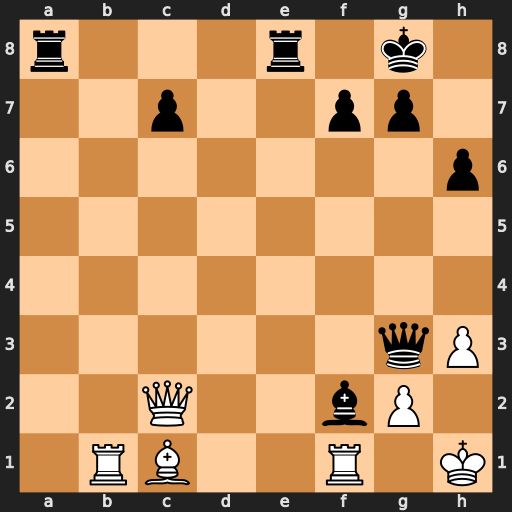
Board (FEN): r3r1k1/2p2pp1/7p/8/8/6qP/2Q2bP1/1RB2R1K
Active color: w
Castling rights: -
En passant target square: -
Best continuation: Qxf2 Qxf2 Rxf2